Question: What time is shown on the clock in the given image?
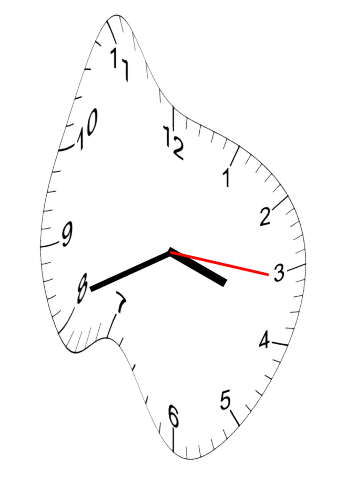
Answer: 03:41:16